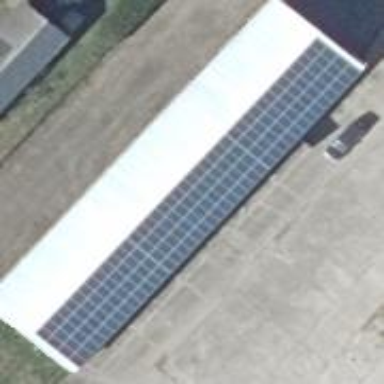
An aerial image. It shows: Building equipped with small solar photovoltaic panel for generating electricity.